Question: I'm working on a simple level editor for my Android game. I've written the GUI (which draws a grid) using swing. You click on the squares where you want to position a tile and it changes colour. Once you're done, you write everything to a file.
My file consists of something like the following (this is just an example):

I use the asterisks to determine the level number being read and the hyphen to tell the reader to stop reading.
My file reading is below, Selecting which part to read works OK - for example. if I pass in 2 by doing the following:
'''
readFile(2);
'''
Then it prints all of the characters in the 2nd section
What I can't figure out is, once I've got to the 'start' point, how do I actually read the numbers as and individual characters?
'''
public void readFile(int level){
try {
//What ever the file path is.
File levelFile = new File("C:/Temp/levels.txt");
FileInputStream fis = new FileInputStream(levelFile);
InputStreamReader isr = new InputStreamReader(fis);
Reader r = new BufferedReader(isr);
int charTest;
//Position the reader to the relevant level (Levels are separated by asterisks)
for (int x =0;x<level;x++){
//Get to the relevant asterisk
while ((charTest = fis.read()) != 42){
}
}
//Now we are at the correct read position, keep reading until we hit a '-' char
//Which indicates 'end of level information'
while ((charTest = fis.read()) != 45){
System.out.print((char)charTest);
}
//All done - so close the file
r.close();
} catch (IOException e) {
System.err.println("Problem reading the file levels.txt");
}
}
'''
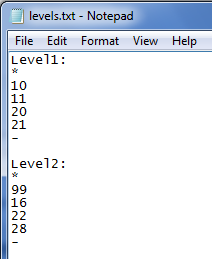
Answer: Scanner's a good answer. To remain closer to what you have, use the BufferedReader to read whole lines (instead of reading one character at a time) and Integer.parseInt to convert from String to Integer:
'''
// get to starting position
BufferedReader r = new BufferedReader(isr);
...
String line = null;
while (!(line = reader.readLine()).equals("-"))
{
int number = Integer.parseInt(line);
}
'''